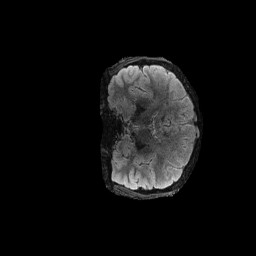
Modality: FLAIR
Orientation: coronal
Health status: ill
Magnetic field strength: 3 T